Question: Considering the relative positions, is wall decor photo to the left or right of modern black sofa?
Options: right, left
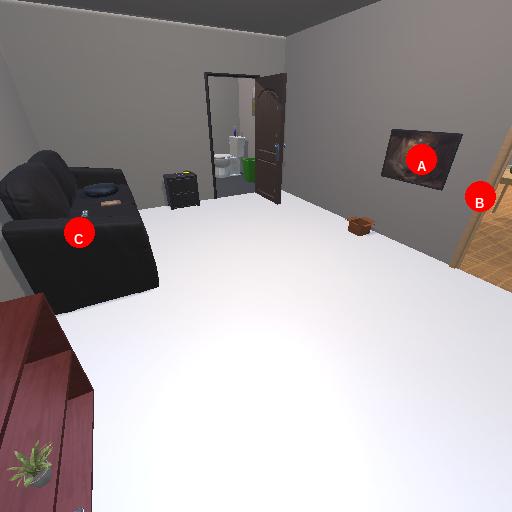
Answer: right